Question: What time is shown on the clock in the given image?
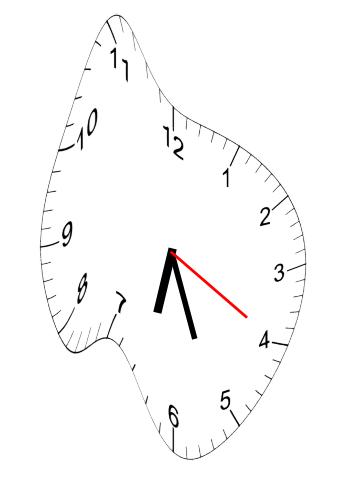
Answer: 06:26:20